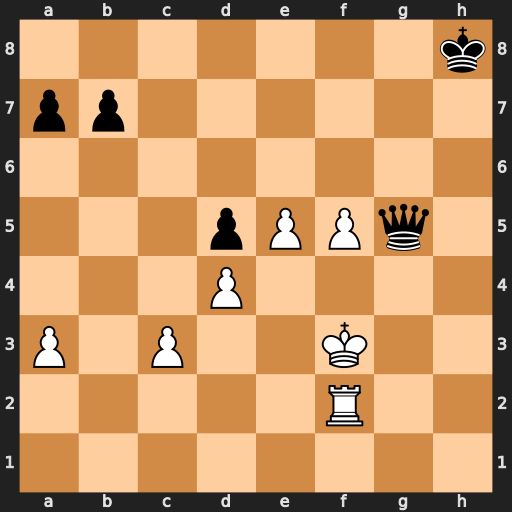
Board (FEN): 7k/pp6/8/3pPPq1/3P4/P1P2K2/5R2/8
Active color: w
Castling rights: -
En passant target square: -
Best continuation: Rh2+ Kg8 Rg2 Qxg2+ Kxg2